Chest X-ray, PA view. Patient: 47 years old, sex F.
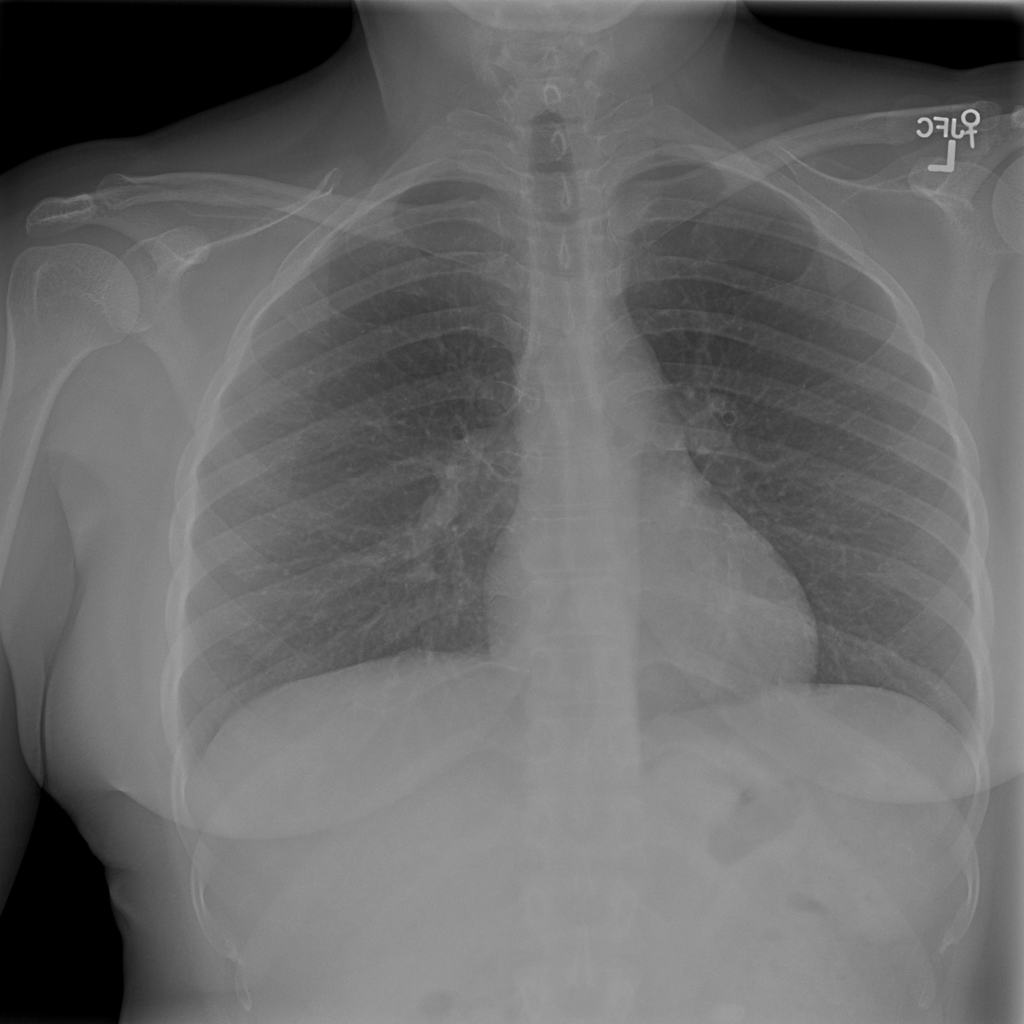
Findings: No Finding